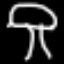
Label: mushroom